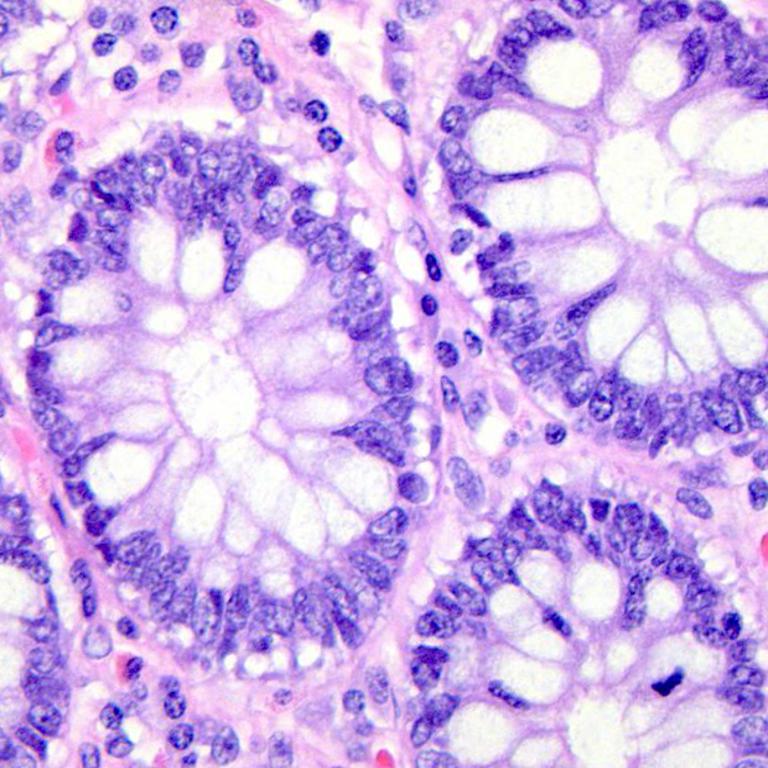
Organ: colon
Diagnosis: benign